Question: I am trying to implement a JTree to represent a database!
The Root is the database, which can have several relations. Each relation can have attributes and functional dependencies.
Each node (database, relation, attribute and fd) has a different rightclick menu.
The first step was to implement the popdown menu in the standard way (first leftclick on a node, then rightclick to show popupmenu).
Now I want to change it to the standard behaviour of file-explorers. A rightclick selects the node and shows the correct popupmenu.
Currently I am able to rightclick and show a popupmenu, but the menu is incorrect. It is the menu of the previous selected node.
Here is an examplepicture of the tree:

This here is my class:
'''
public class ShowPopupMouseListener extends MouseAdapter {
// Refernece: http://goo.gl/plojB
private JTree tree;
private JPopupMenu dbPopUpMenu;
private JPopupMenu relPopUpMenu;
private JPopupMenu attrPopUpMenu;
private JPopupMenu fdPopUpMenu;
private AttrPopupFactory attrPopupFactory;
public ShowPopupMouseListener(JTree jTree) {
this.tree = jTree;
DbPopupFactory dbPopupFactory = new DbPopupFactory(tree);
dbPopUpMenu = dbPopupFactory.getDbPopupMenu();
RelPopupFactory relPopupFactory = new RelPopupFactory(tree);
relPopUpMenu = relPopupFactory.getRelPopupMenu();
attrPopupFactory = new AttrPopupFactory(tree);
attrPopUpMenu = attrPopupFactory.getAttrPopupMenu();
FdPopupFactory fdPopupFactory = new FdPopupFactory(tree);
fdPopUpMenu = fdPopupFactory.getFdPopupMenu();
}
public void mousePressed(MouseEvent e) {
showMenuIfPopupTrigger(e);
}
public void mouseClicked(MouseEvent e) {
showMenuIfPopupTrigger(e);
}
public void mouseReleased(MouseEvent e) {
showMenuIfPopupTrigger(e);
}
private void showMenuIfPopupTrigger(final MouseEvent e) {
if (e.isPopupTrigger()) {
setSelectedItemsOnPopupTrigger(e);
if (tree.getLastSelectedPathComponent() instanceof DatabaseNode) {
addRightClickPopUpMenu(tree, dbPopUpMenu);
} else if (tree.getLastSelectedPathComponent() instanceof RelationNode) {
addRightClickPopUpMenu(tree, relPopUpMenu);
} else if (tree.getLastSelectedPathComponent() instanceof AttributeNode) {
attrPopupFactory.updateKeyCheckboxes();
addRightClickPopUpMenu(tree, attrPopUpMenu);
} else if (tree.getLastSelectedPathComponent() instanceof FunctionalDependencyNode) {
addRightClickPopUpMenu(tree, fdPopUpMenu);
}
}
}
private void addRightClickPopUpMenu(Component component,
final JPopupMenu popUpMenu) {
component.addMouseListener(new MouseAdapter() {
public void mousePressed(MouseEvent e) {
if (e.isPopupTrigger()) {
showPopUpMenu(e);
}
}
public void mouseReleased(MouseEvent e) {
if (e.isPopupTrigger()) {
showPopUpMenu(e);
}
}
private void showPopUpMenu(MouseEvent e) {
popUpMenu.show(e.getComponent(), e.getX(), e.getY());
}
});
}
private void setSelectedItemsOnPopupTrigger(MouseEvent e) {
TreePath p = tree.getPathForLocation(e.getX(), e.getY());
if (!tree.getSelectionModel().isPathSelected(p)) {
tree.getSelectionModel().setSelectionPath(p);
}
}
}
'''
And in my tree I initialize it the following way:
'''
UIManager.put("PopupMenu.consumeEventOnClose", Boolean.FALSE);
tree.getSelectionModel().setSelectionMode(TreeSelectionModel.DISCONTIGUOUS_TREE_SELECTION);
tree.addMouseListener(new ShowPopupMouseListener(tree));
'''
Any suggestions why this is not working?
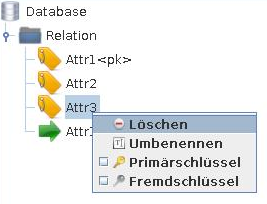
Answer: You should try keeping things simple, the following is all you really need:
'''
class RightMouseListener implements MouseListener {
@Override
public void mouseClicked(MouseEvent e) {
if (SwingUtilities.isRightMouseButton(e)) {
int row = tree.getClosestRowForLocation(e.getX(), e.getY());
tree.setSelectionRow(row);
popupMenu.show(e.getComponent(), e.getX(), e.getY());
}
}
...
//other overrides
...
};
'''
This is the bare minimum you need to achieve the functionality you're asking for, you can obviously add more custom functionality as needed.